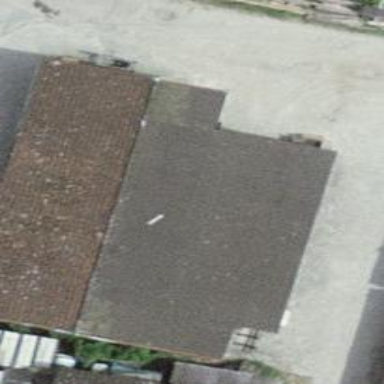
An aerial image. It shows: Industrial building.